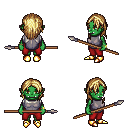
a pixel art fantasy rpg character, female body template, orc, green skin, steel chest armor, red pants, blonde long hairstyle, bracelets, gold boots, spear, four views (front, back, left, right), 2x2 character sprite sheet, small pixel art, hard edges, no anti-aliasing